Interaction volume radius: 5 \u00c5
Interaction volume height: 10 \u00c5
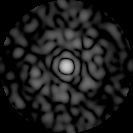
Disorder parameter: 0.8372